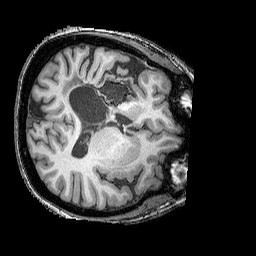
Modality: T1w
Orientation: axial
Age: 31
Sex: female
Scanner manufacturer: siemens
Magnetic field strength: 3 T
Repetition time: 2.25 s
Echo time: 0.00415 s